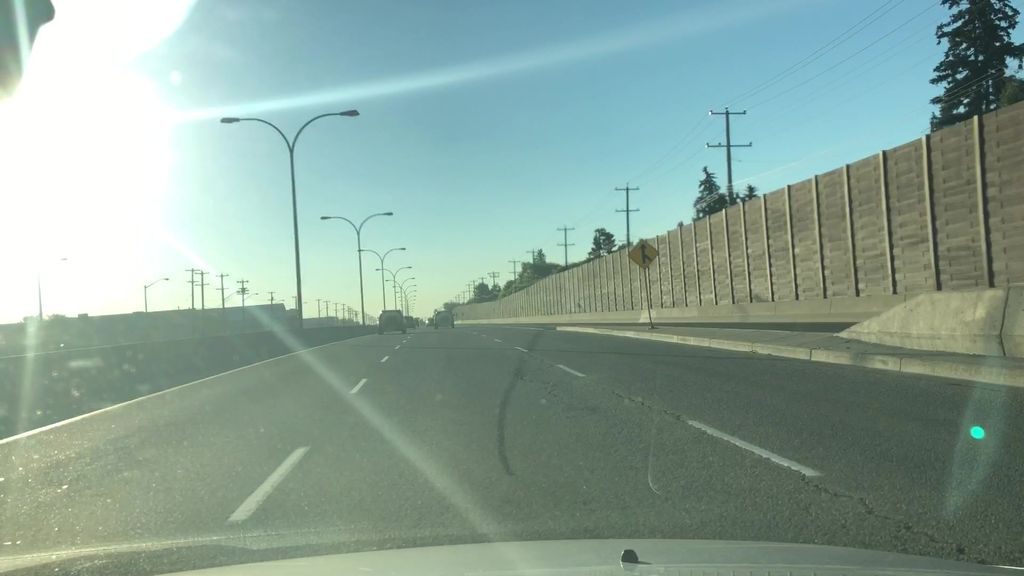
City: edmonton